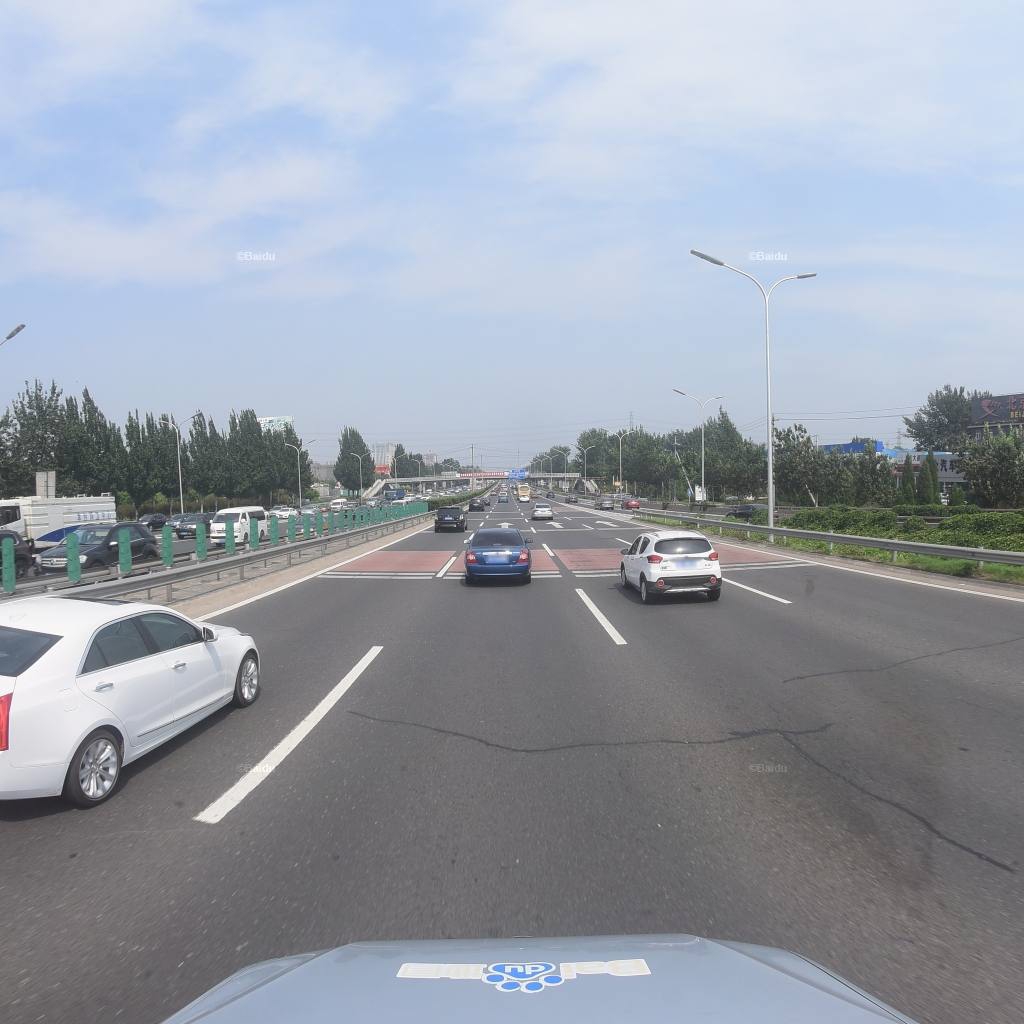
Region: Fengtai
Road damage annotations: transverse patch, transverse patch, longitudinal patch